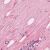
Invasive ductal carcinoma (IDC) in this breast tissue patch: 0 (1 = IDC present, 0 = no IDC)